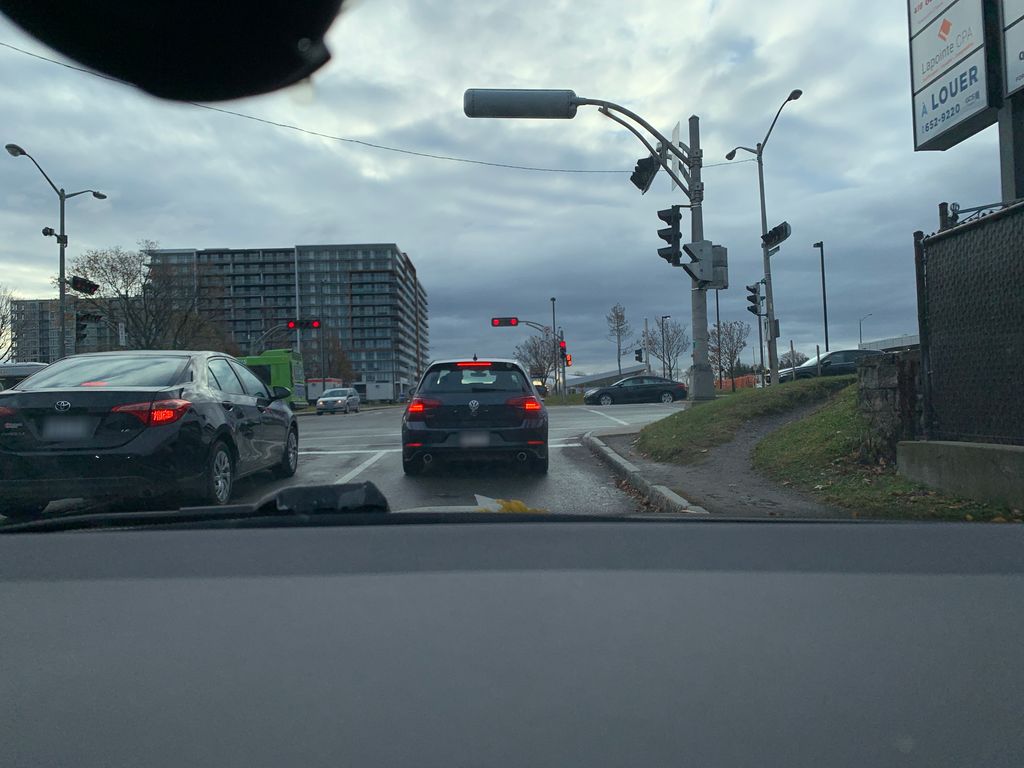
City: quebec_city